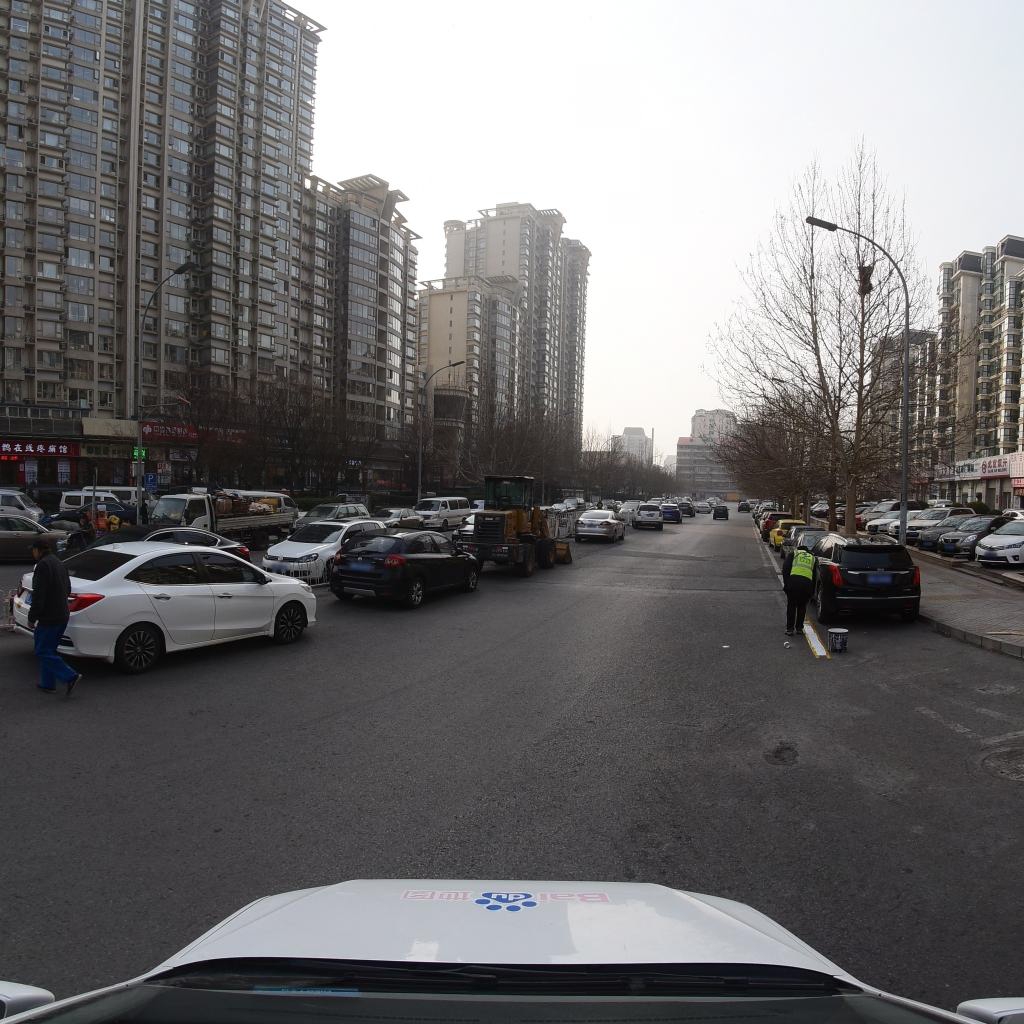
Region: Fengtai
Road damage annotations: pothole, manhole cover